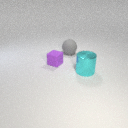
small purple rubber cube behind large cyan metal cylinder